Question: I have the following script:
'''
function Start() {
var TheData = 'tes"sst3'k';
var TheHTML = '<div class="SomeClass">' + TheData + '</div>';
TheHTML += '<input type="text" id="TheTextBox" value="';
TheHTML += TheData + '" />';
$('#Dynamic').html(TheHTML);
}
'''
Basically, I'm creating HTML on the fly and embedding some variable text into it. The problem is that the text contains quotes and the value of the textbox doesn't match the value of the label because of the quotes. How can I solve this??

The jsFiddle is <URL>.
Thanks
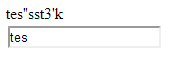
Answer: Since you're using jQuery, instead of worrying about escaping the string, just do this:
'''
$(Start);
function Start() {
var TheData = 'tes"sst3'k';
var TheHTML = '<div class="SomeClass">' + TheData + '</div>';
TheHTML += '<input type="text" id="TheTextBox" />';
$('#Dynamic').html(TheHTML);
$('#TheTextBox').val(TheData);
}
'''
<URL>